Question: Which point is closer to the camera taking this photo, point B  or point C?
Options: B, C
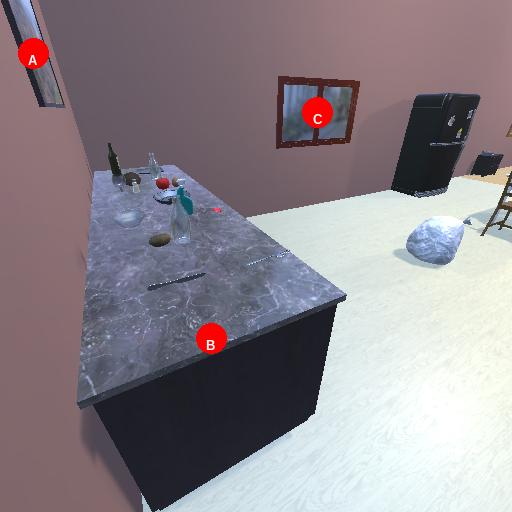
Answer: B